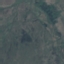
Label: HerbaceousVegetation